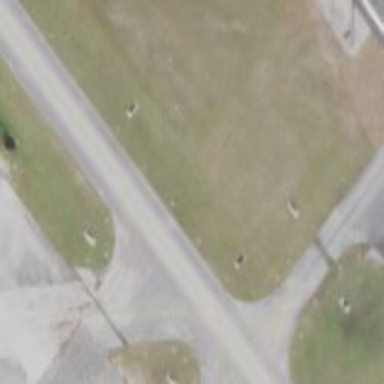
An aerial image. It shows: Image of taxiway at airport.